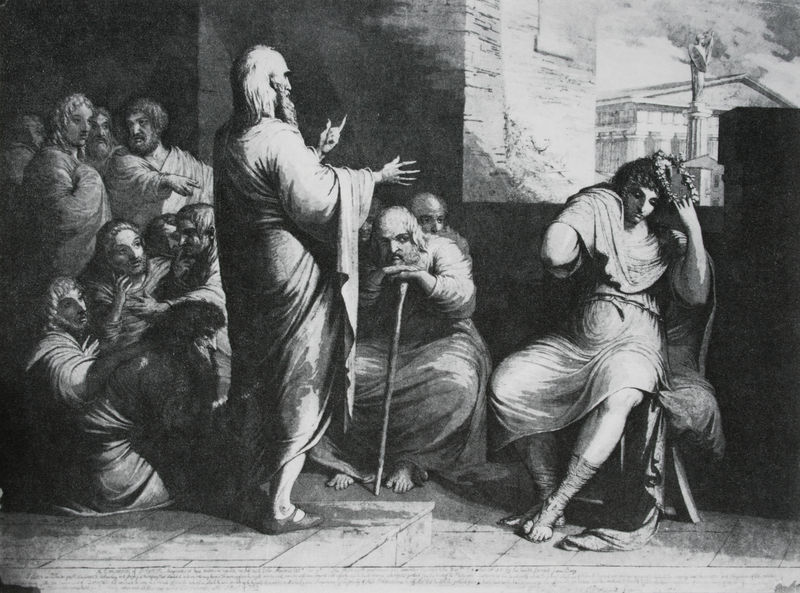
Titel: The Conversation of Polemon
Künstler: James Barry
Standort: London
Institution: British Museum
Schlagwörter: dunkel, gruppe, mann, schatten, weiß, menschen, sitzen, stadt, fenster, finger, frau, geste, grau, hell, hintergrund, kleid, kleider, licht, männer, raum, reden, schwarz, stuhl, säule, gebäude, gespräch, alt, bart, bärte, jung, architektur, falten, sockel, stehen, gelehrte, gesten, hände, häuser, gewand, mantel, redner, gewänder, publikum, kontrast, stock, statue, italien, perspektive, pflaster, schuhe, stab, rede, giebel, mauer, grafik, rast, füsse, hocker, treppe, men, window, langeweile, stufe, lichteinfall, sandalen, faltenwurf, plastik, nische, belichtung, alter, antike, helligkeit, denken, druck, schwarzweiss, fliesen, stöcke, stiefel, kranz, rom, öffnung, antik, bacchus, toga, erhoben, obelisk, predigt, tempel, drawing, black and white, graustufen, zuhörer, sketch, petrus, prophet, römisch, zuhören, lehre, erwartung, jesus, grichenland, apostel, sandals, christ, rhetorik, lauschen, shadows, verbreitung, paulus, ruhm, mauerr, unterrichten, romans, tile, schwarzeriß, verküdigung, listening, langweile, b/w, jesus christ, presentation, speech, disciples, enken, speaker, 벽돌, 사이비, 원로, 의원, 황제, 왕관, 천의상, 아침, 삿대질, 설교, 주교, 지팡이